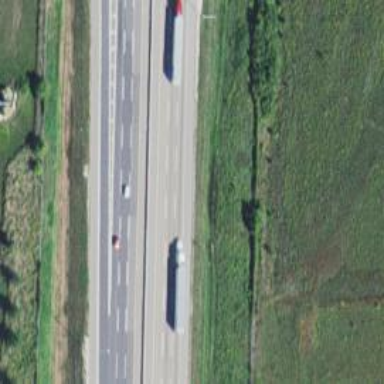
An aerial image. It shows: Motorway junction.